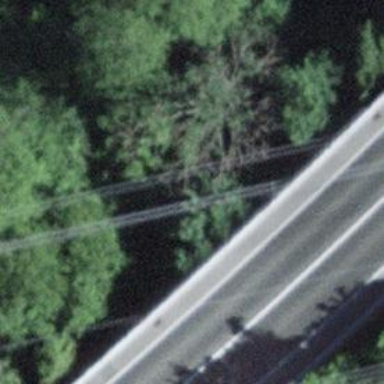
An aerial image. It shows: Tunneled path.